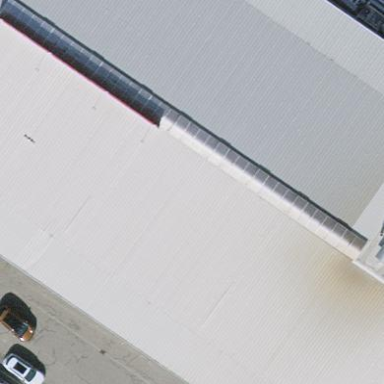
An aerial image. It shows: Industrial building.